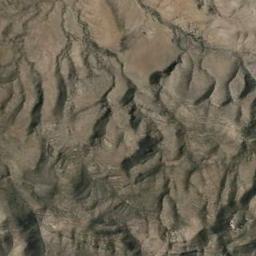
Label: mountain